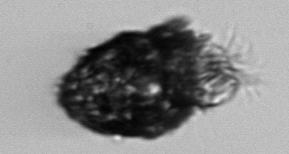
Label: Stenosemella_pacifica